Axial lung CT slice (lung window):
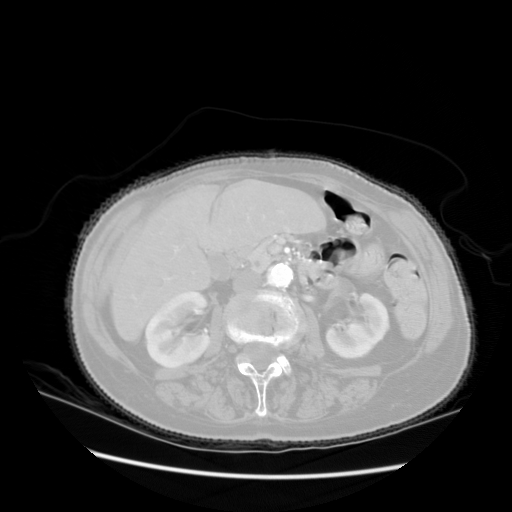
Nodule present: no